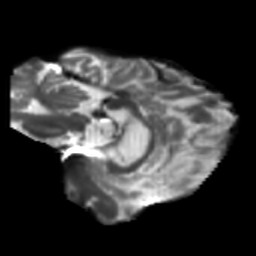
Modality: T2w
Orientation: sagittal
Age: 63
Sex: female
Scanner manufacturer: siemens
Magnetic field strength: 3 T
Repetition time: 5.47 s
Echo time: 0.0854 s